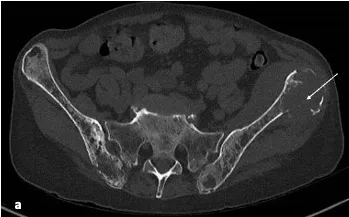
Pelvic CT-scan after two weeks of treatment, in bone window.
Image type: radiology (ct)